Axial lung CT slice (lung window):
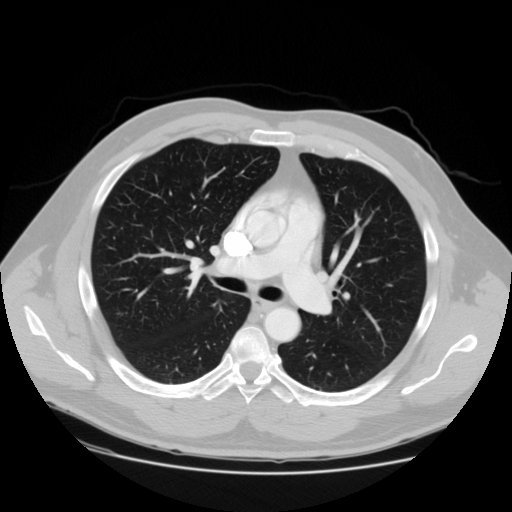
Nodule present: no